Aerial crown-view tile of a tropical tree (Barro Colorado Island, Panama), acquired 20241014:
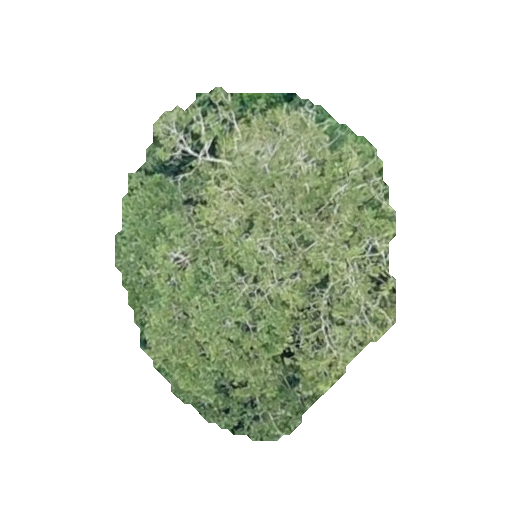
Species: Dipteryx oleifera
GBIF accepted scientific name: Dipteryx oleifera
Crown area: 114.124 m²